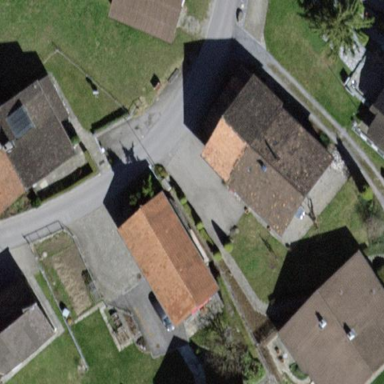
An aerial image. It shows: Simple and straightforward house.